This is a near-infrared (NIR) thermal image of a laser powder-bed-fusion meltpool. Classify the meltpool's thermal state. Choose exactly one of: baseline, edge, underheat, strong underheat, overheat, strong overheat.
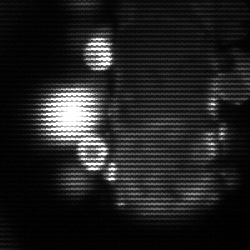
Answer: strong underheat